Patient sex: M
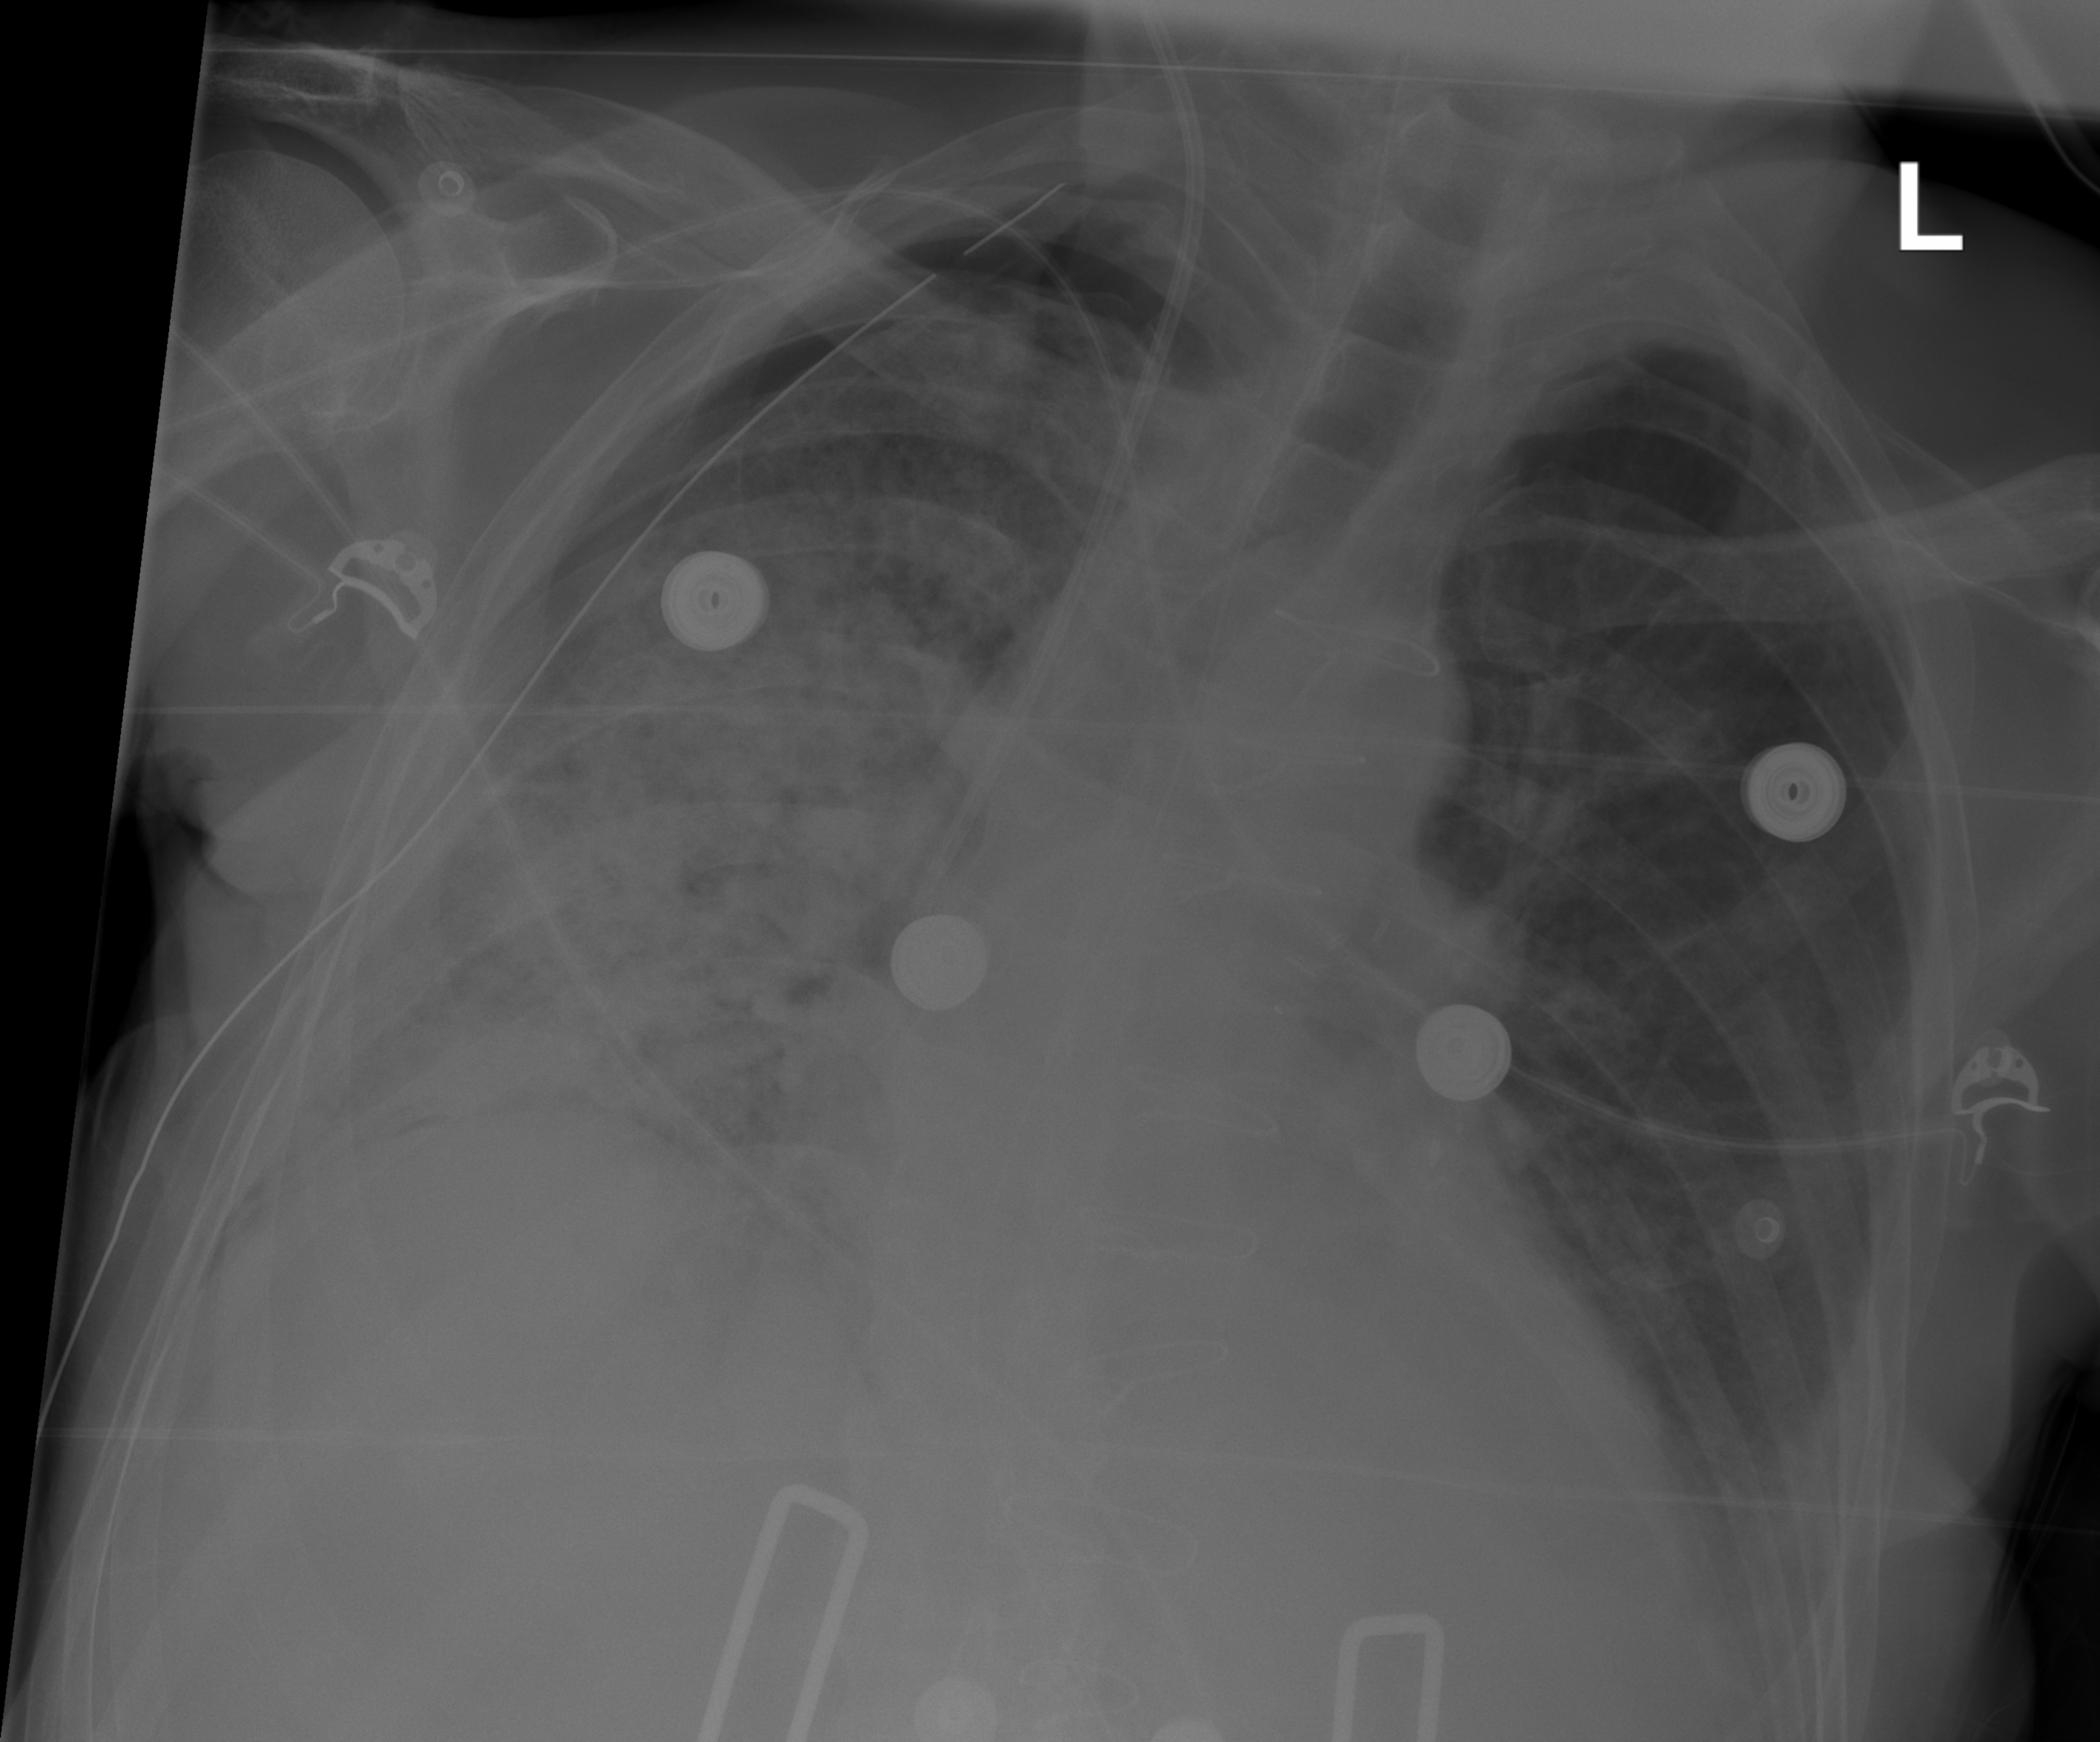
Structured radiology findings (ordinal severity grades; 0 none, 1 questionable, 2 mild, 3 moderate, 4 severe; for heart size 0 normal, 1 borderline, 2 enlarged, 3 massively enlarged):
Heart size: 2
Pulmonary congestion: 0
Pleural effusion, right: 2
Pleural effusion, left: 2
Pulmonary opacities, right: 3
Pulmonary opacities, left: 0
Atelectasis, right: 3
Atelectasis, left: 2